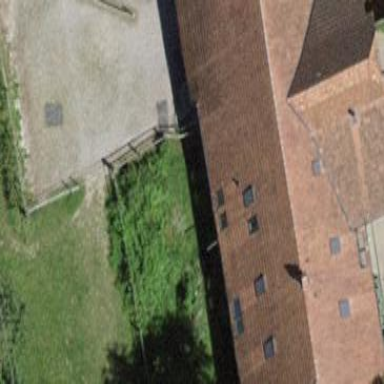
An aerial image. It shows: Farm building.